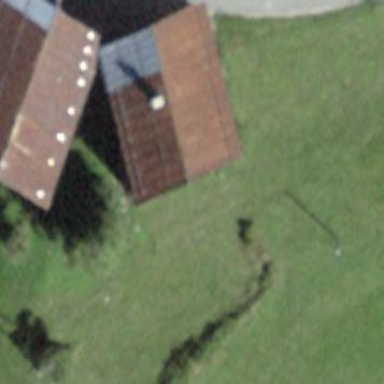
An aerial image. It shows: Simple and straightforward house.